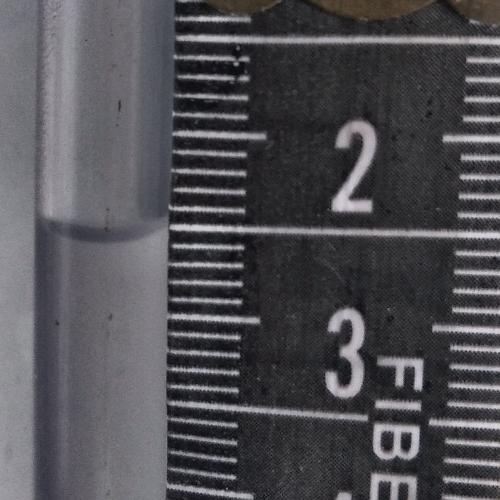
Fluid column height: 2.6 cm